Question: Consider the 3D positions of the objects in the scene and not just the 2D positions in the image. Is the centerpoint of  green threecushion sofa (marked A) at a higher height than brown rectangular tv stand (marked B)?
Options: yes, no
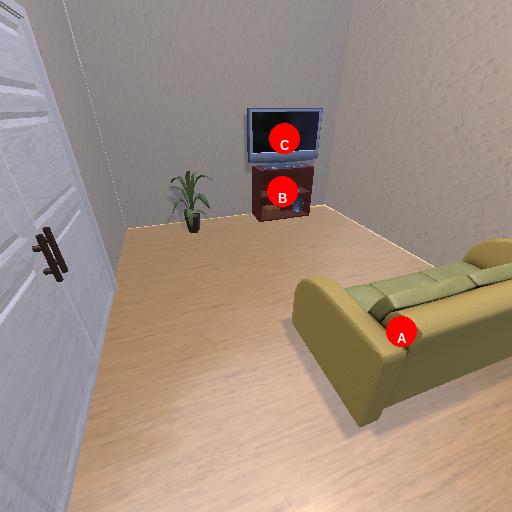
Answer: yes